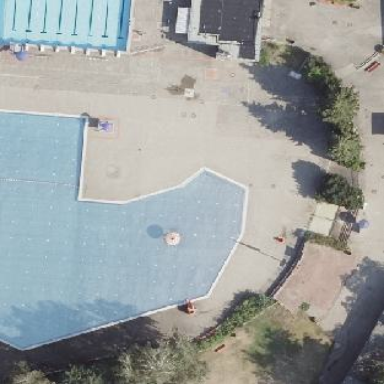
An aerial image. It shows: Swimming pool located in leisure land.